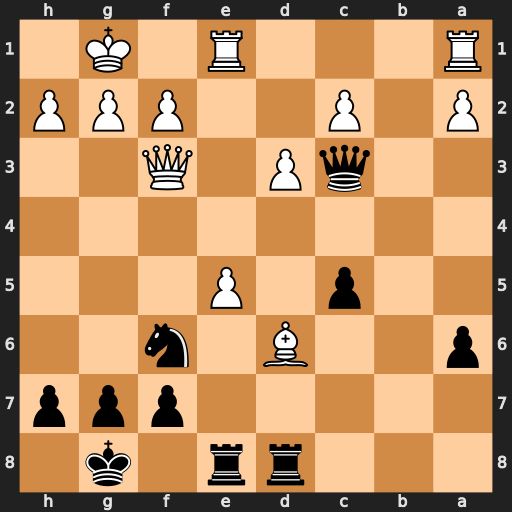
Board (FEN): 3rr1k1/5ppp/p2B1n2/2p1P3/8/2qP1Q2/P1P2PPP/R3R1K1
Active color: b
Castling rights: -
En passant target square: -
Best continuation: Rxd6 Kf1 Rde6